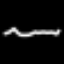
Label: squiggle